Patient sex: M
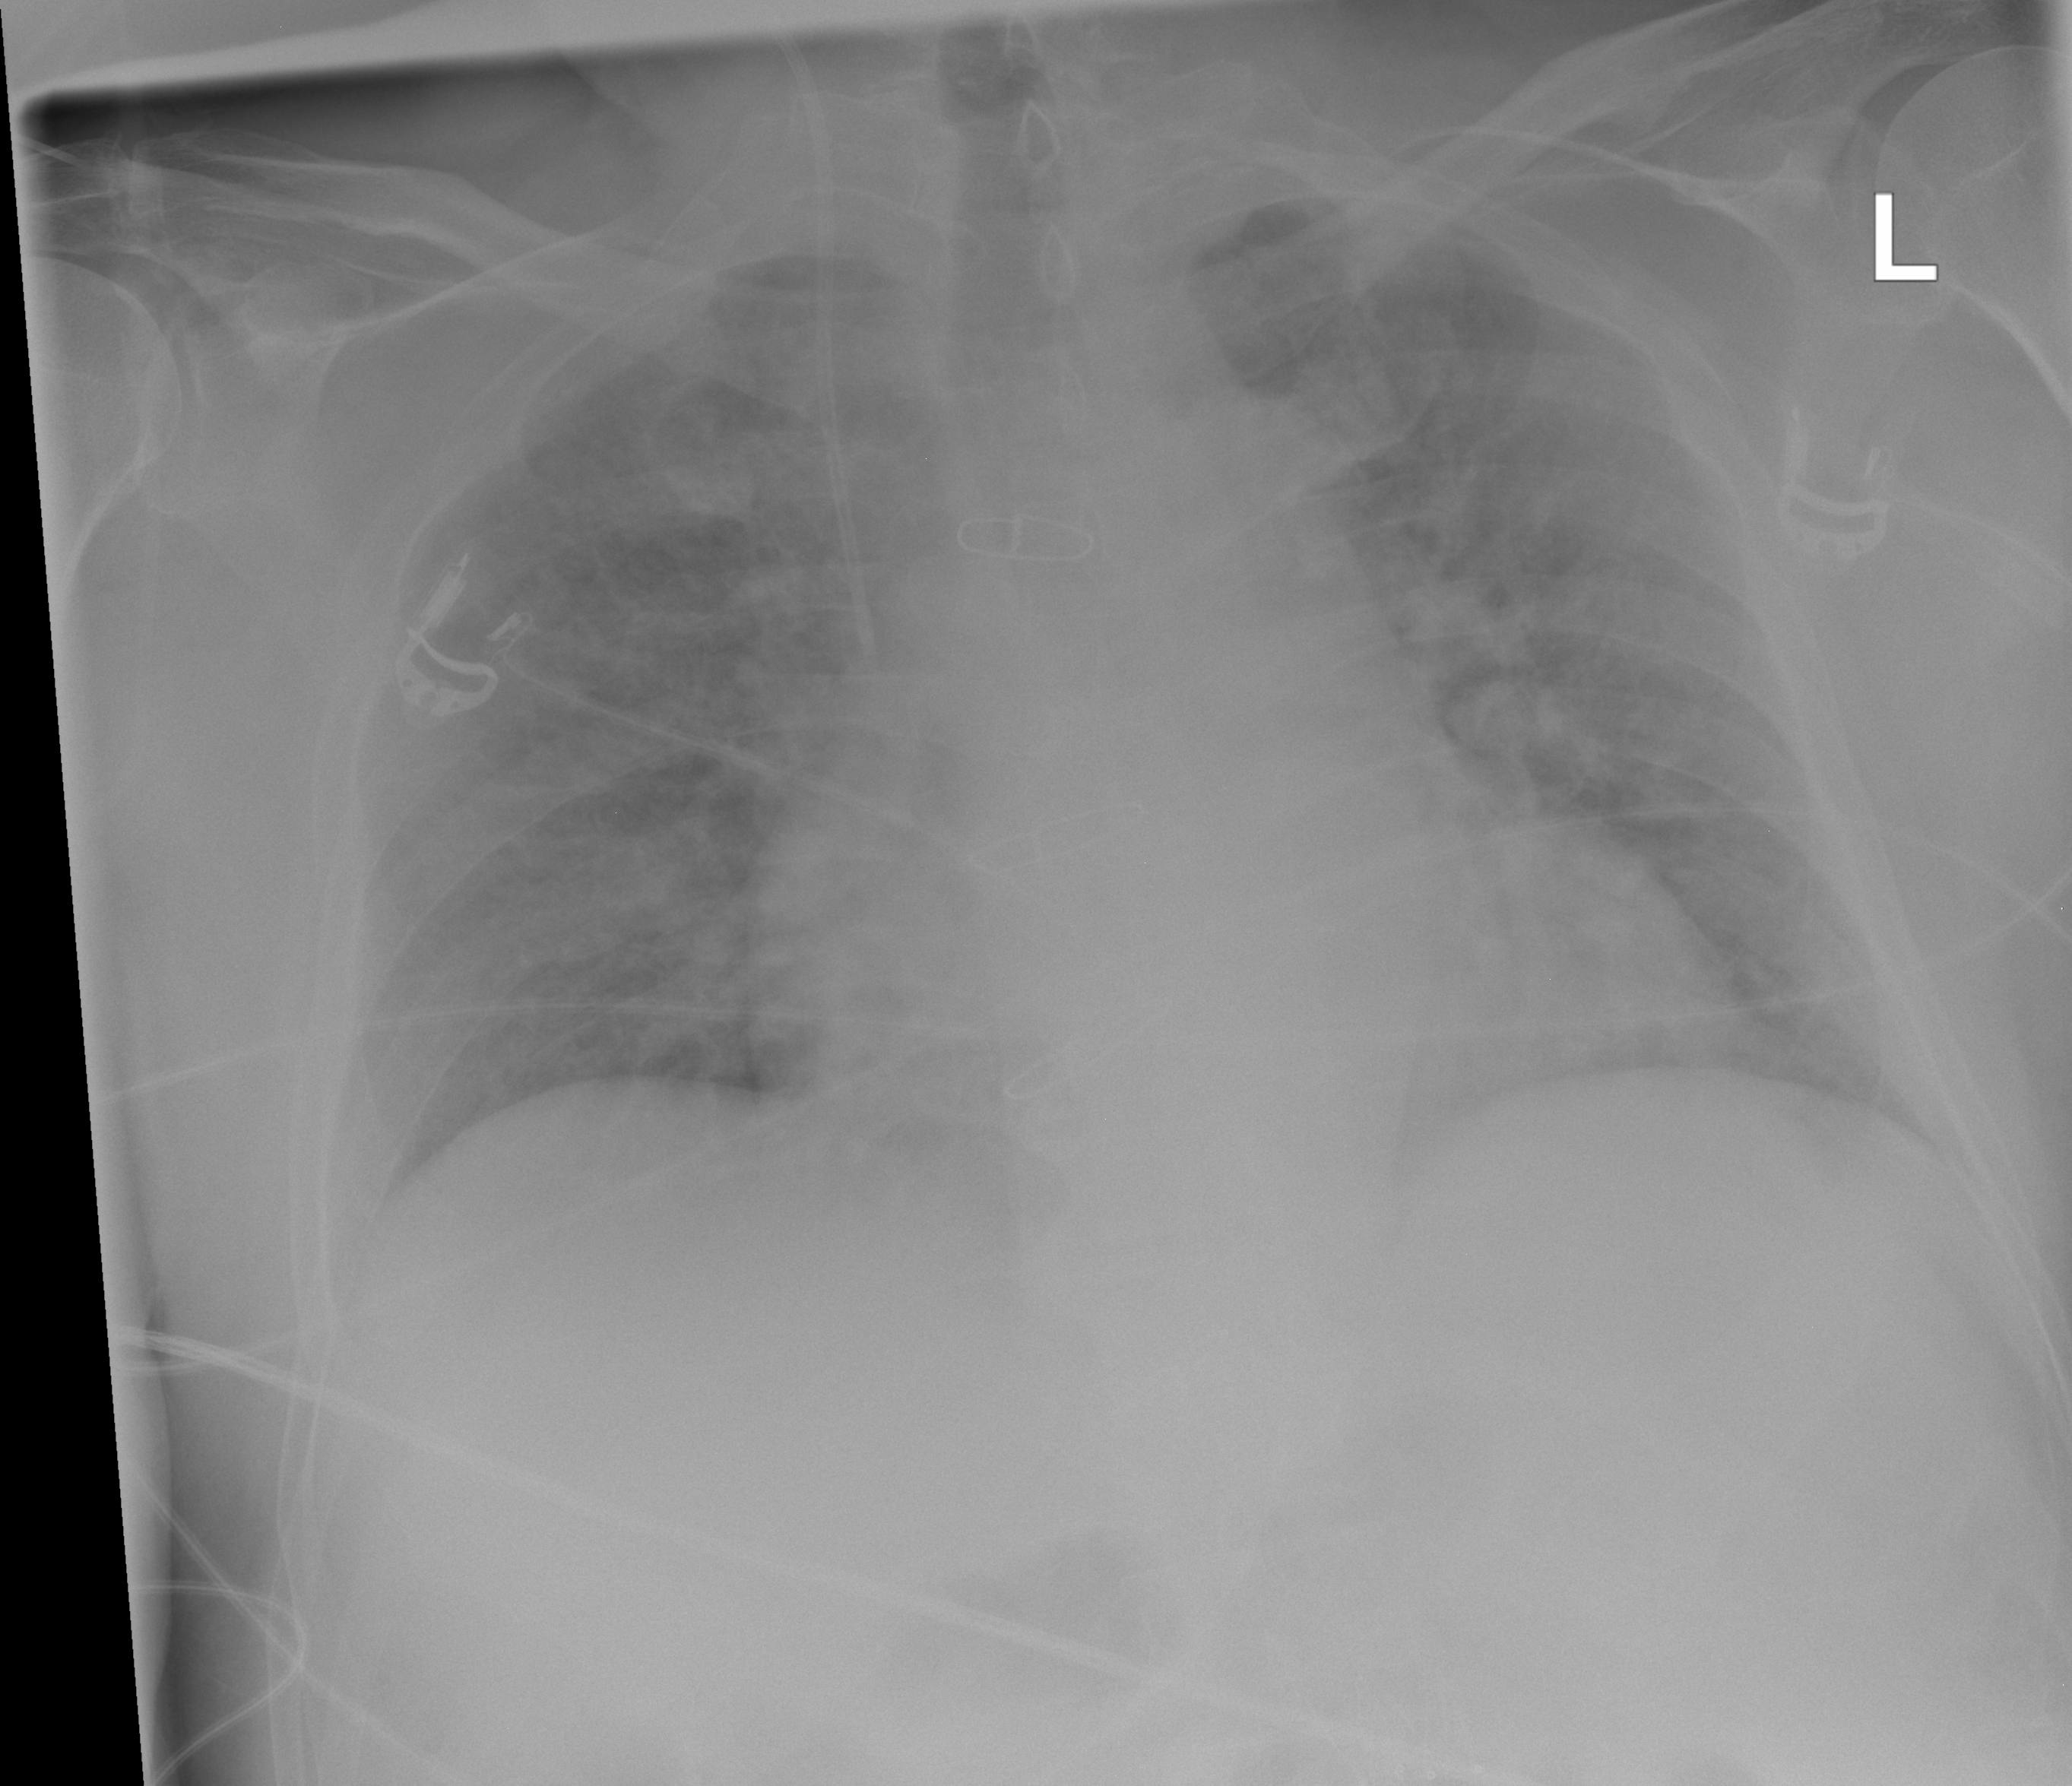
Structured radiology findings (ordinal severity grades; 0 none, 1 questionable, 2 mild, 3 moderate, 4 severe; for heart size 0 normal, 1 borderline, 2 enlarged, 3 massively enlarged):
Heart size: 2
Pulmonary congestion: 2
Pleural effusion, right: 0
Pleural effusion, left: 0
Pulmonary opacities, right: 0
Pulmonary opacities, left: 0
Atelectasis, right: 0
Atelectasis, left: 0